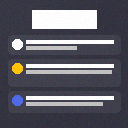
Screen state: on